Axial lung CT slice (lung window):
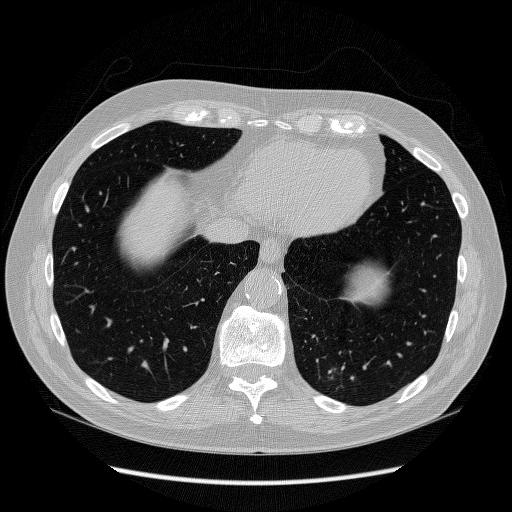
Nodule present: no